Current action and preconditions to check: trajectory_clear

Your task: For each precondition in the list above, predict whether it will hold at this action.

Consider the current scene as observed from the mobile robot's camera, and analyze the predicted future states of all dynamic agents (e.g., people, animals, vehicles, or any moving entities) within the NEXT SECOND.

IMPORTANT: Only answer "very likely" if you are absolutely certain—based on strong, clear evidence—that a dynamic agent will violate the precondition in the predicted future state. Do NOT answer "very likely" for unlikely, ambiguous, or low-probability risks.

Ask yourself for each precondition: Is there a high probability, with clear and convincing evidence, that the predicted future states of any dynamic agent will interfere with the predicted future state of the currently executing action within the NEXT SECOND, causing that precondition to fail?

Assess the risk level based on these predictions. Use "likely" or "very likely" if motions create a clear risk of interference.

Use "neutral" or "improbable" if agents are nearby but their predicted paths are clearly diverging or non-conflicting.

Failure Risk Categories: "very improbable", "improbable", "neutral", "likely", "very likely"

Answer Format: Output ONLY the probability_of_failure value from these categories: "very improbable", "improbable", "neutral", "likely", "very likely"

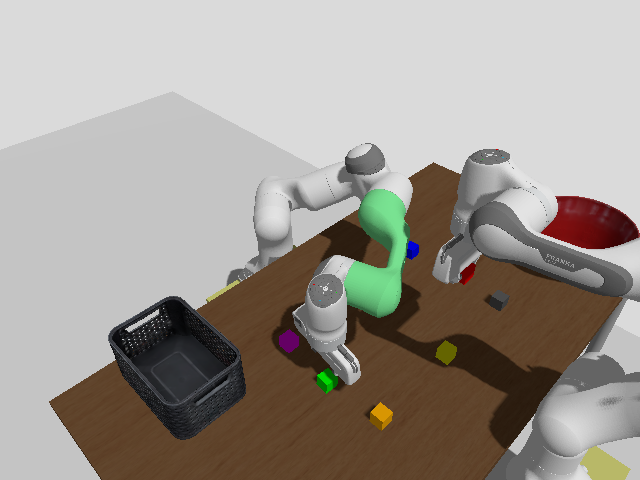

Answer: very improbable